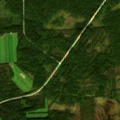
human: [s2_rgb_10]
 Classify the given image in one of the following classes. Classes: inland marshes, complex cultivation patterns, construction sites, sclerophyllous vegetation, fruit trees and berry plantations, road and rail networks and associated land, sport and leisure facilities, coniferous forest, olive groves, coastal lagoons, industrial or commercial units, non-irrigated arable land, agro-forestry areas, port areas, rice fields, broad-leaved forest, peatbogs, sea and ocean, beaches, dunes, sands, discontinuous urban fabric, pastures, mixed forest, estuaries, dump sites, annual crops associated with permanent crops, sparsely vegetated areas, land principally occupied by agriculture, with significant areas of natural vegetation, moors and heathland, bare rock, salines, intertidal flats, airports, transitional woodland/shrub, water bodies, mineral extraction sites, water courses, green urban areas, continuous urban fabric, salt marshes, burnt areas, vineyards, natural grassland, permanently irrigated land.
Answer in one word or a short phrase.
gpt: coniferous forest, transitional woodland/shrub, peatbogs